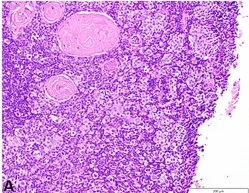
(A) Section of thymus shows cystic degeneration at the right side of the image (white space) and a rim of thymus showing intact, normal Hassel's corpuscles and a diffusely infiltrative malignant process. Tumor cells are present as single, dispersed cells, as well as cords and clusters, in a background of lymphocytes and thymic epithelial cells. Although there is cystic degeneration, the diffusely infiltrative growth pattern results in more of thickening of the thymic epithelium rather than a discrete mass. H&E stain, 20x magnification.
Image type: pathology (h&e)